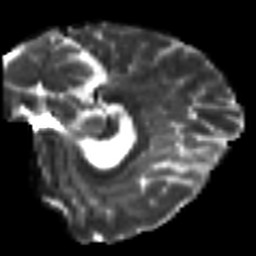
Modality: T2w
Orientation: sagittal
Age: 24
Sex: female
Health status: ill
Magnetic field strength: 3 T
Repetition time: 8.4 s
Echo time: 0.0926 s